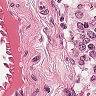
Metastatic tissue present: no